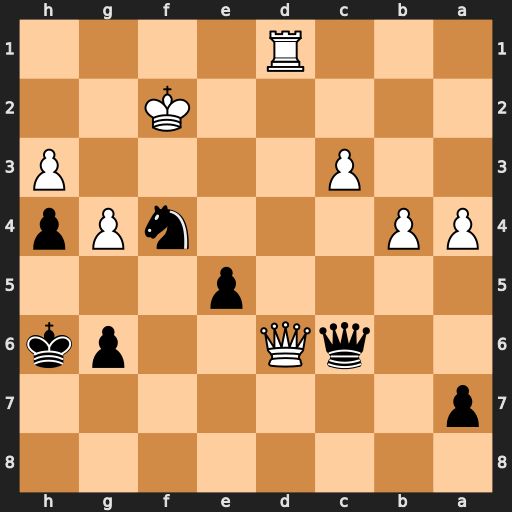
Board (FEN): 8/p7/2qQ2pk/4p3/PP3nPp/2P4P/5K2/3R4
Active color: b
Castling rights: -
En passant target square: -
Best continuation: Qg2+ Ke1 Qe2#